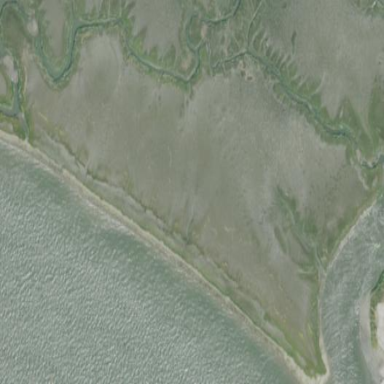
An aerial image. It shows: Tidal wetland characterized by saltmarsh vegetation.